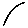
Label: line